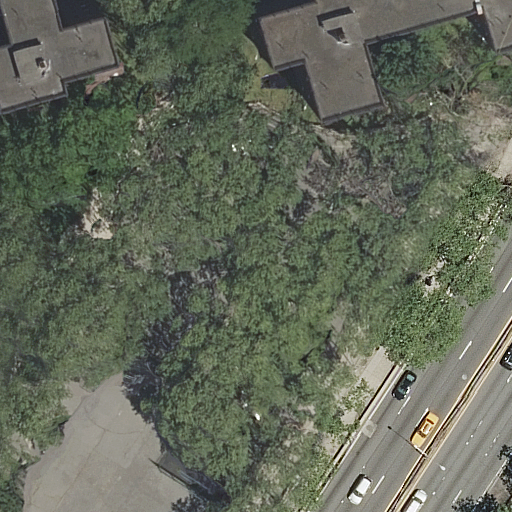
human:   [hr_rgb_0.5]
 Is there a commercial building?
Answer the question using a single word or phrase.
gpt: no

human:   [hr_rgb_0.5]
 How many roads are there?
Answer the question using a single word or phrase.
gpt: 6

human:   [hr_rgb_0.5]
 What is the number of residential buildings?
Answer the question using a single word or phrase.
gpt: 2

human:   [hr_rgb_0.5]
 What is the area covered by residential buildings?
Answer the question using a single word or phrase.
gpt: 915m2

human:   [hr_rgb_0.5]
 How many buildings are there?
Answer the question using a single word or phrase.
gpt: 2

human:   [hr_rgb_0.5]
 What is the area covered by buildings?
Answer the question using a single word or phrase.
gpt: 915m2

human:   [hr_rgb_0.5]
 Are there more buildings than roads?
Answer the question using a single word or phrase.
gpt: no

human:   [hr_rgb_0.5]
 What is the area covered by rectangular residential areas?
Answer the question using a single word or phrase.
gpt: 8560m2

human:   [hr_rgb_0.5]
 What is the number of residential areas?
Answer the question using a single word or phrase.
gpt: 1

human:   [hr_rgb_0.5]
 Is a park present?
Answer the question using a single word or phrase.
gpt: yes

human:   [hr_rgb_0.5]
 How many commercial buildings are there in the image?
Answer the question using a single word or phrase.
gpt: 0

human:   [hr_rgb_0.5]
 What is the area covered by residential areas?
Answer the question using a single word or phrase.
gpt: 8560m2

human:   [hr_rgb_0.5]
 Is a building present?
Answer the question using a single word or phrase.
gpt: yes

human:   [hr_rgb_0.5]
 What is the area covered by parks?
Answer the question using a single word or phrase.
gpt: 4689m2

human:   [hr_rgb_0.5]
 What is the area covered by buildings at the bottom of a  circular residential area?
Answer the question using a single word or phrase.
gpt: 0m2

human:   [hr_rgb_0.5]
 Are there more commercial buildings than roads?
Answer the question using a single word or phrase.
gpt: no

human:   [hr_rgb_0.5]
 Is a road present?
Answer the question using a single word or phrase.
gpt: yes

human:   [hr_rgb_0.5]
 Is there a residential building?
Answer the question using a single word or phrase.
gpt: yes

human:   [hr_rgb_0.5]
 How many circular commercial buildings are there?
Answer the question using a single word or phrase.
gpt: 0

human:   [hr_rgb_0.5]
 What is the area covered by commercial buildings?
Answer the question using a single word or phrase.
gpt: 0m2

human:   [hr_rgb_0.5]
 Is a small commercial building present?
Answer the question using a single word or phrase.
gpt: no

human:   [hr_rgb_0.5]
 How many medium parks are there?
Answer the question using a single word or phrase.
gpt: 0

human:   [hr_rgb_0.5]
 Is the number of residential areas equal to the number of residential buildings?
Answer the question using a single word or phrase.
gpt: no

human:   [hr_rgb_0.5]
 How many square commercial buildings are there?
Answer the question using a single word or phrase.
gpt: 0

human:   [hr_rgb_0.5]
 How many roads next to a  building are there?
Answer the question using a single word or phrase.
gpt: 6

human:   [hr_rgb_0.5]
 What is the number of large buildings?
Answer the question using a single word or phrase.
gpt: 1

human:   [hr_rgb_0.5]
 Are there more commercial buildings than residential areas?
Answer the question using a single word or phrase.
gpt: no

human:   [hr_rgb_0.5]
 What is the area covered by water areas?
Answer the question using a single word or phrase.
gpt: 0m2

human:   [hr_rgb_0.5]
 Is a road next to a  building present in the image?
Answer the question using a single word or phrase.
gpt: yes

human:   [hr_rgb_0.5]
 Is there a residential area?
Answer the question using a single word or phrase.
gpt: yes

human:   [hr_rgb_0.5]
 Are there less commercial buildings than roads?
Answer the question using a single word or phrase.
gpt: yes

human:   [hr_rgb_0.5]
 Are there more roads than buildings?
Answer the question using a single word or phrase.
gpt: yes

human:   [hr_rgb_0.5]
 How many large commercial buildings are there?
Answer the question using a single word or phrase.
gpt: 0

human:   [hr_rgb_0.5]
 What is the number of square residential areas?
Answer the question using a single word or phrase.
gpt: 0

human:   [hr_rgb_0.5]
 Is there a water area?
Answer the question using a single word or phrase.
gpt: no

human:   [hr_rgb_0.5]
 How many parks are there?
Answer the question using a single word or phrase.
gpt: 1

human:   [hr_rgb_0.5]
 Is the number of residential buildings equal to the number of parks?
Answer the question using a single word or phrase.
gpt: no

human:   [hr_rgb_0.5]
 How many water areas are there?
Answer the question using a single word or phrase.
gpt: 0

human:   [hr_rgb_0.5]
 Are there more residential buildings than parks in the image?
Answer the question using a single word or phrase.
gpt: yes

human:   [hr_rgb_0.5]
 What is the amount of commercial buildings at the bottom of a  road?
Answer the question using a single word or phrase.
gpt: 0

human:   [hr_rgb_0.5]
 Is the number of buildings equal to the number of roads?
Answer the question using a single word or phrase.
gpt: no

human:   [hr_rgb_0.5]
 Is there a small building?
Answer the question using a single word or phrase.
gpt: no

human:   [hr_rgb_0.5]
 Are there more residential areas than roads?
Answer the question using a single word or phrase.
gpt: no

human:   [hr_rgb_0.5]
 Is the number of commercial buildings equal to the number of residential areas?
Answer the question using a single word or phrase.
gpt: no

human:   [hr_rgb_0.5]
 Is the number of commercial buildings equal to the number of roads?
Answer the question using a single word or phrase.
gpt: no

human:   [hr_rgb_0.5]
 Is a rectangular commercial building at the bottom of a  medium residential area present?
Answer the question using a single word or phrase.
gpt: no

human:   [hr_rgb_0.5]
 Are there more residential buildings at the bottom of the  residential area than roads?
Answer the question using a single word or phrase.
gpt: no

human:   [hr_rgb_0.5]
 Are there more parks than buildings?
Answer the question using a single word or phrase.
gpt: no

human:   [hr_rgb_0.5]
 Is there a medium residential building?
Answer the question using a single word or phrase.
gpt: yes

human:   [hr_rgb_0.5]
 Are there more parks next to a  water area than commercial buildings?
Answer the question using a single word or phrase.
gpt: no

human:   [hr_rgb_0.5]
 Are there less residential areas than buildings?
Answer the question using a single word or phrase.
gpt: yes

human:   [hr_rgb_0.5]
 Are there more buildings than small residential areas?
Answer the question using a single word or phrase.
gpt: yes

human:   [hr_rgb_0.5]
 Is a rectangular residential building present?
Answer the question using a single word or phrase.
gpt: no

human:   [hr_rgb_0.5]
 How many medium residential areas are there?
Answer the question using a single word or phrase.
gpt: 0

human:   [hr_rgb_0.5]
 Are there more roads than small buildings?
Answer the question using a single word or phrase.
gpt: yes

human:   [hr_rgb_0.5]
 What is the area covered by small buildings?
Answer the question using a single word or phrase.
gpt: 0m2

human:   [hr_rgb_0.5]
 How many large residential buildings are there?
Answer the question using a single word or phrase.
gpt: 1

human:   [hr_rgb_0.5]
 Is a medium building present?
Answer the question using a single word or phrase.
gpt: yes

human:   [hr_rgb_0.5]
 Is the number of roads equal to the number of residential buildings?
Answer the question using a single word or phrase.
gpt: no

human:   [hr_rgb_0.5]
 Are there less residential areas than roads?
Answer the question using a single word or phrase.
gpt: yes

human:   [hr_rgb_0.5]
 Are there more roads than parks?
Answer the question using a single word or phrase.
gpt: yes

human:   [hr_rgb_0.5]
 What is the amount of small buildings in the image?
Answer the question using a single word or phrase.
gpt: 0

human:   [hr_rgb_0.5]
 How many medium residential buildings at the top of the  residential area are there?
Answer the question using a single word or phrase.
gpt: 1

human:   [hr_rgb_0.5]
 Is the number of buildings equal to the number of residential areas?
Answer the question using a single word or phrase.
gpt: no